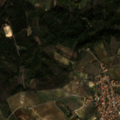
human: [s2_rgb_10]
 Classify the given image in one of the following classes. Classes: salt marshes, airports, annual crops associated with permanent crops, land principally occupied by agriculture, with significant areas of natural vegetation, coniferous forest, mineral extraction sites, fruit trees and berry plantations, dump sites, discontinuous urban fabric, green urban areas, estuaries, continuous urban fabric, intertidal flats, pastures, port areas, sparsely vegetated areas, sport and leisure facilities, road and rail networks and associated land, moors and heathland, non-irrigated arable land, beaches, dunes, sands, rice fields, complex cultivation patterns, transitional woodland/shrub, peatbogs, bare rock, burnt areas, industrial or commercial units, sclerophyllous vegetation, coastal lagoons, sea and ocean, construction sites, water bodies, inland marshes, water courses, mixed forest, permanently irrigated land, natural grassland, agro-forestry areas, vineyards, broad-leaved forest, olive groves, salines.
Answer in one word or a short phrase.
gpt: discontinuous urban fabric, vineyards, complex cultivation patterns, land principally occupied by agriculture, with significant areas of natural vegetation, transitional woodland/shrub